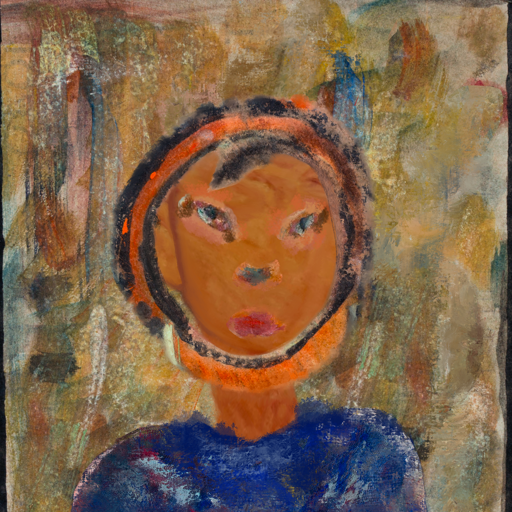
Background: Pipe, Head And Neck Front: Pious_Lady, Face Front: Boggyland, Bust: Irani, Hair Front: Childish, Head Accessory: Blank, Second Necklace: Blank, Necklace: Blank, Baby: Blank